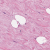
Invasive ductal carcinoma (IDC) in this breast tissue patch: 0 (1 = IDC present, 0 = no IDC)